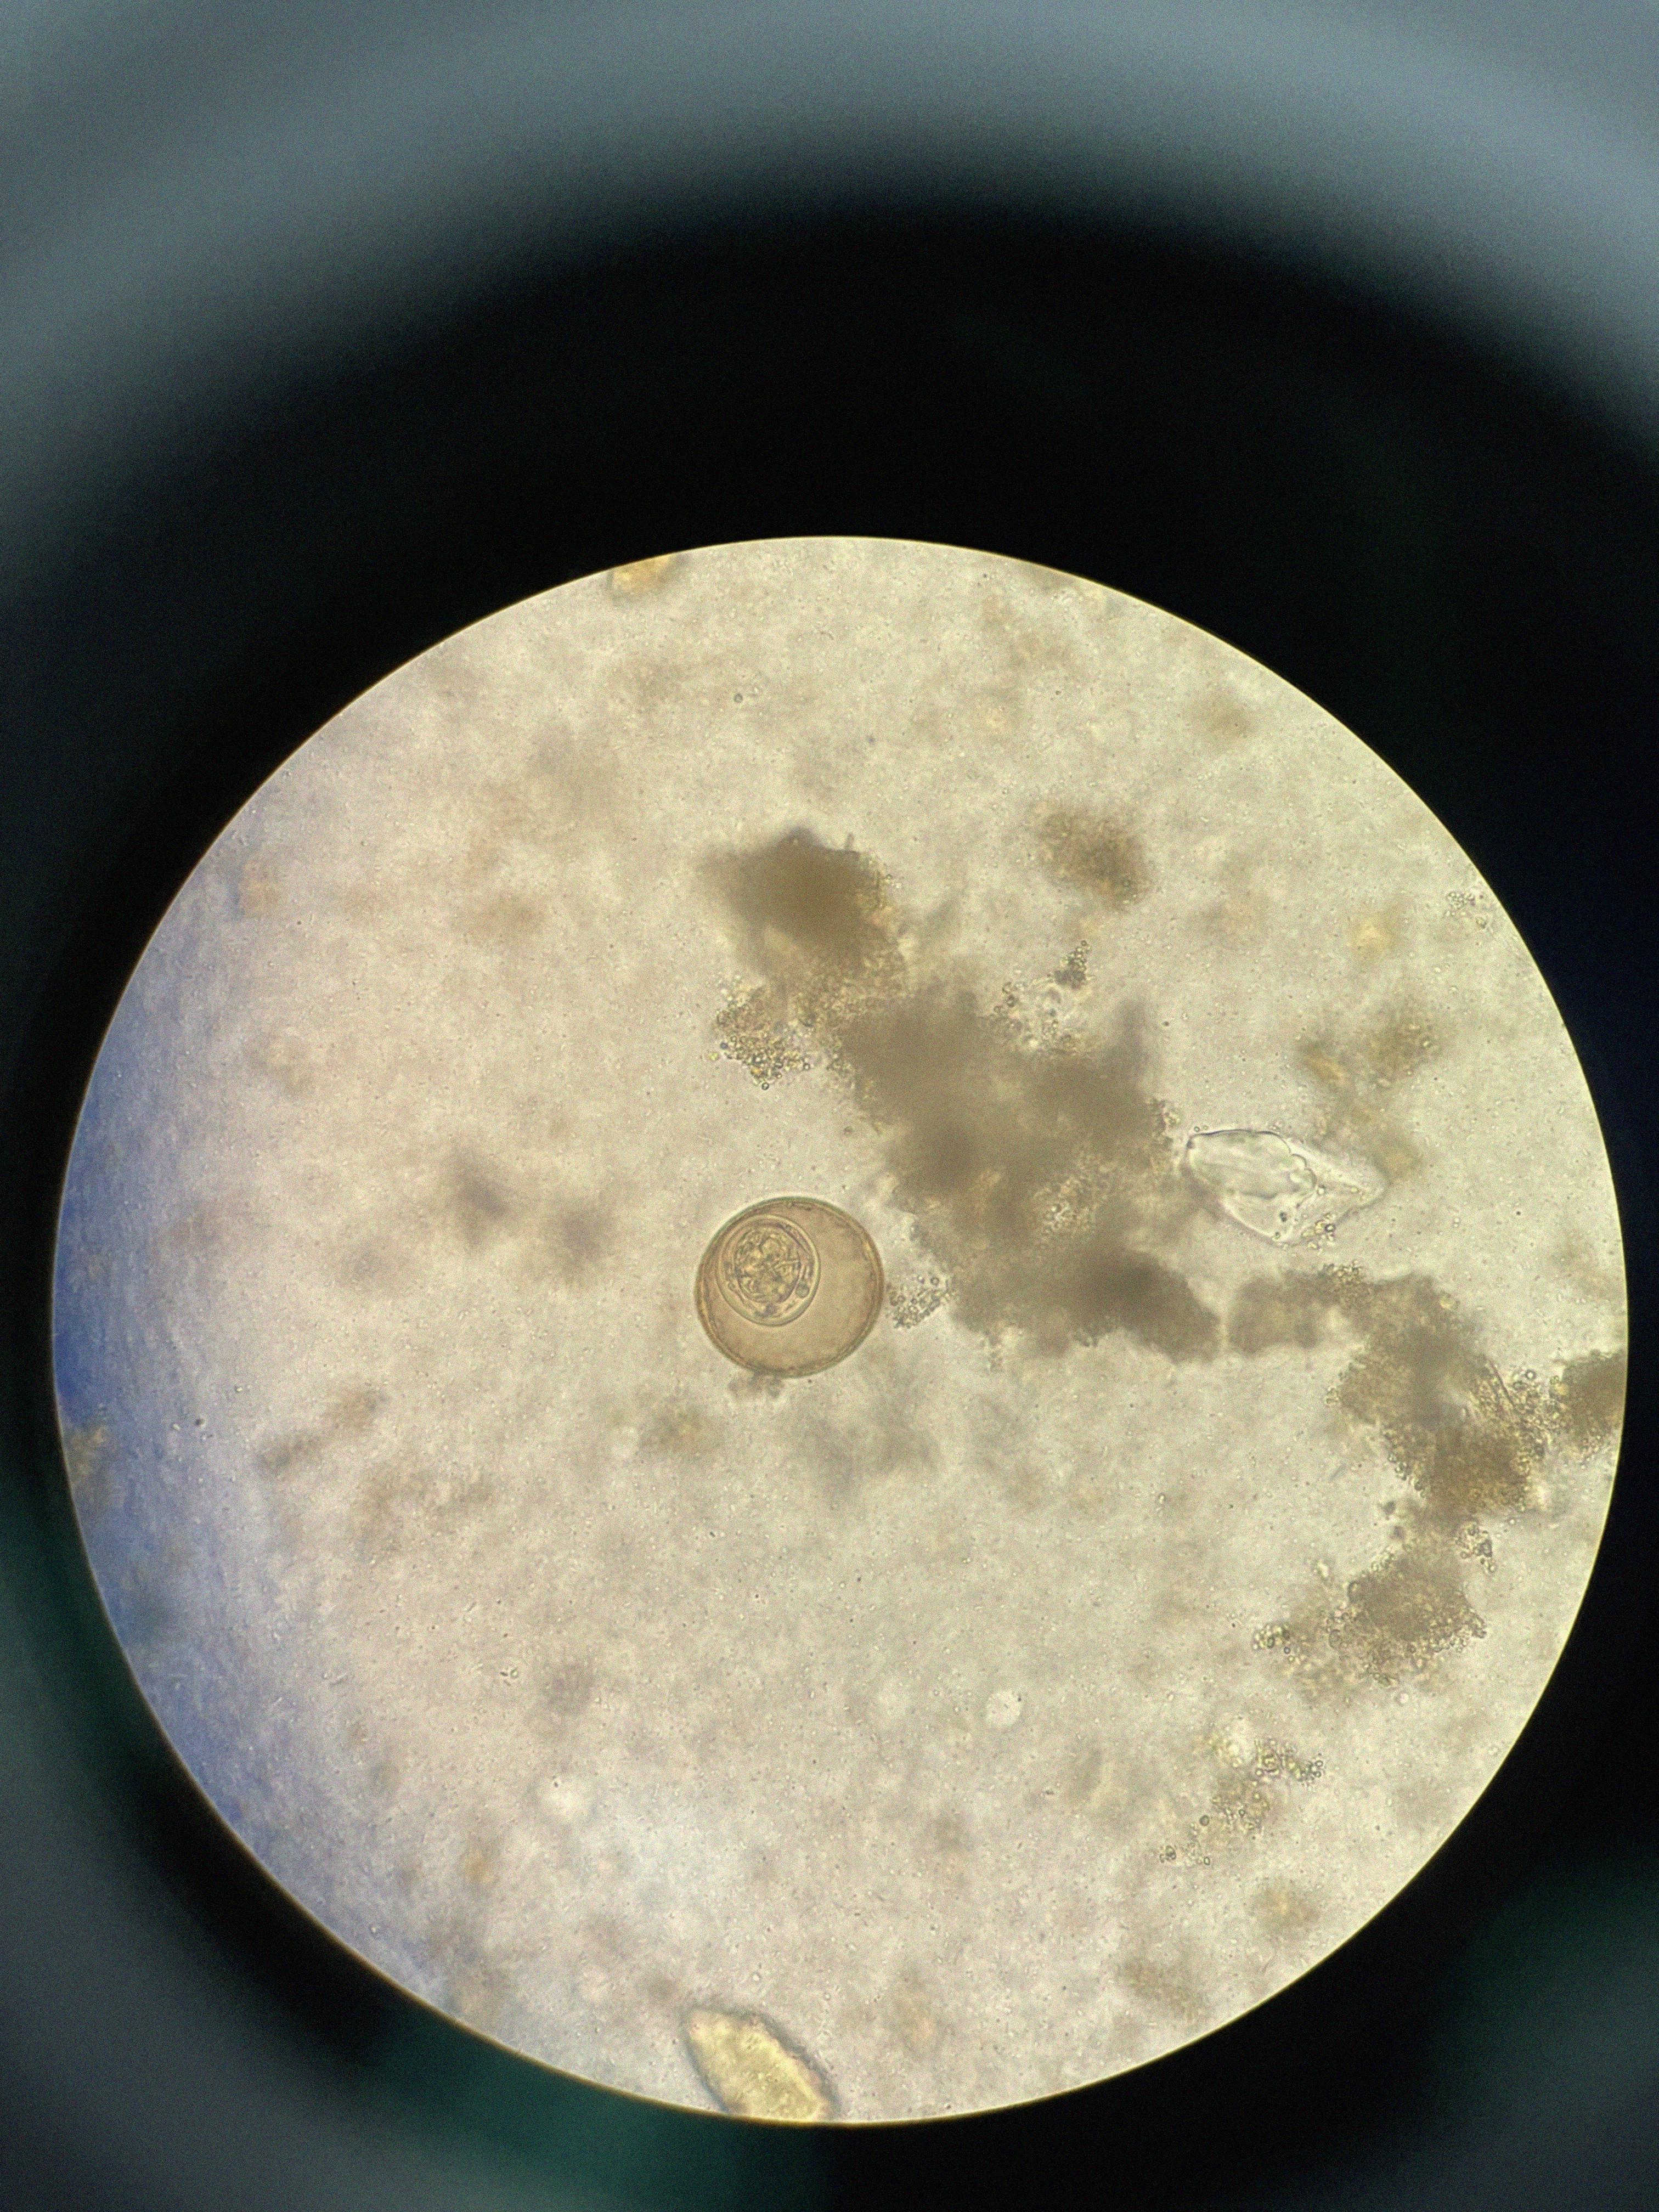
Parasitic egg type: Hymenolepis diminuta